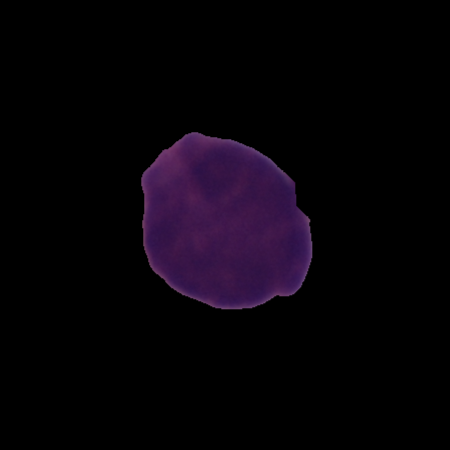
Label: cancer